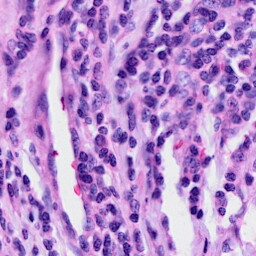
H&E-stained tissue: Cervix